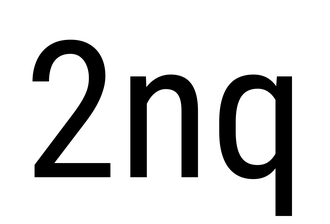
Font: Roboto_Condensed_Regular